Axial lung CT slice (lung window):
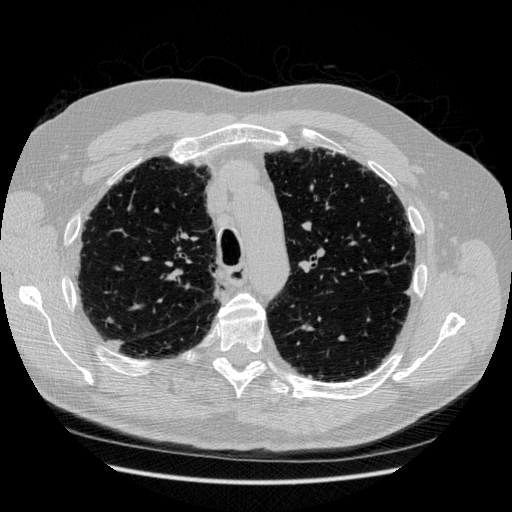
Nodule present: no